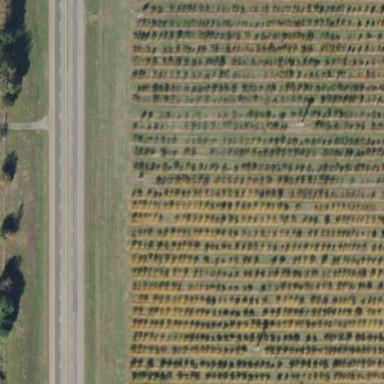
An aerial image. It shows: Orchard filled with peach trees.